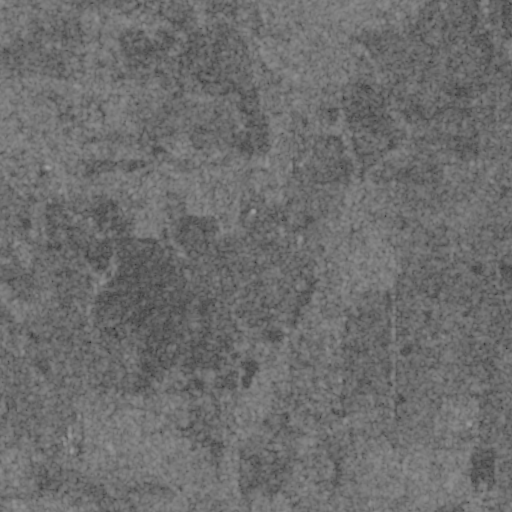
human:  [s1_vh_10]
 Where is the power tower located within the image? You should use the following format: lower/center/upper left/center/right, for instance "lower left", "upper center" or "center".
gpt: The power tower is located in the lower right of the image.
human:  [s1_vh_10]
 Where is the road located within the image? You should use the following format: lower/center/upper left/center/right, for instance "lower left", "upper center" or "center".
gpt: There is no road in the image.

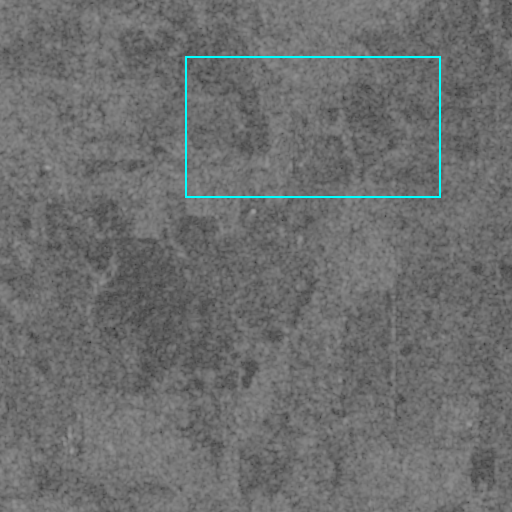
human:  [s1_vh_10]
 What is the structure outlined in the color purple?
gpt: There is no purple outline.
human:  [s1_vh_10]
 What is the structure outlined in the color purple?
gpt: There is no structure outlined in purple.